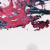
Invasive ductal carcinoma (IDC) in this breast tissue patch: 0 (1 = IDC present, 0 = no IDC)